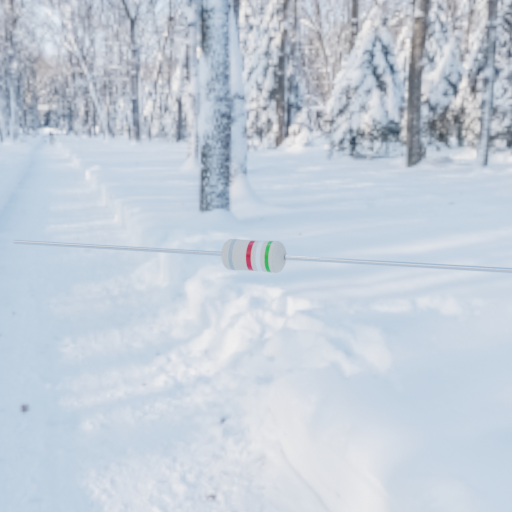
Resistor colour bands (in order): silver, red, white, green